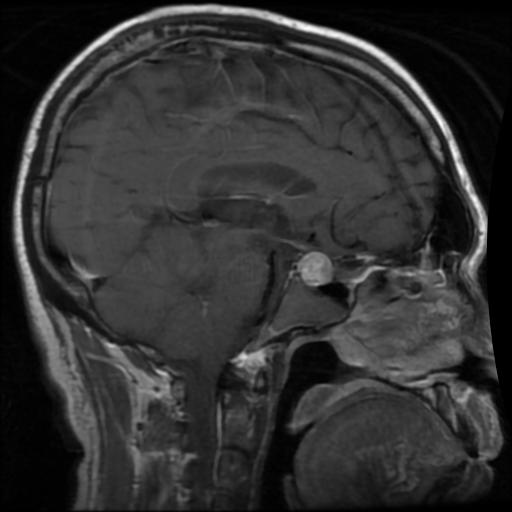
Label: pituitary